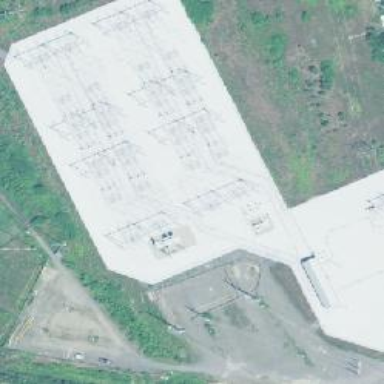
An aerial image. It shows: Switch for power supply.